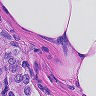
Metastatic tissue present: yes